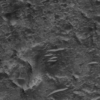
Label: not_dusty